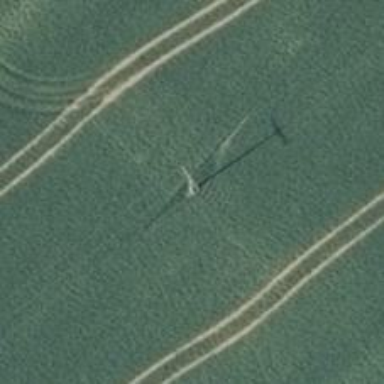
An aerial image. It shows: Power pole.